Question: I just upgraded an ASP.Net MVC application to MVC-4. The field editor for inputs based on DateTime values now include's the HTML-5 'type="date"' attribute/value declaration.
Now, when viewing in Chrome, my date inputs show up with "mm/dd/yyyy" in the input field:

Even when I pass in a correctly-formatted date with the value attribute:
'''
<input value="2012/10/02" type="date"/>
'''
I'm still getting "mm/dd/yyyy" in the input box, which is there until the user manually changes the value.
The problem appears to be with Chrome, and is independent of my back-end framework. See this problem in action: <URL>
...big problem for editing records, of course. If the user pulls up a record that already has a valid date, it won't pass validation on submit, unless s/he clicked into the field and reset the value manually.
No problems with the other browsers.
See this revise fiddle: <URL> It has both an HTML-4 and an HTML-5 date input, each with "10/01/2012" set as the value on page-load.
Click into either date field.
The Javascript should pup up an alert with the value of the field for that element.
Because a valid date has been passed in with the value attribute, this should show "10/01/2012", but in Chrome, for the HTML-5 date field, nothing shows. Reset this value by hand, then click again, and it will now show.
The value from the HTML5 field shows and alerts as expected without adjustment after pageload in Safari, Firefox, IE and Opera.
For other users of Asp.net mvc-4, you can adjust the display format with the '<URL>
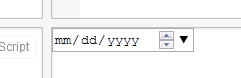
Answer: In chrome to set the value you need to do 'YYYY-MM-DD' i guess because this worked : <URL>
So to make it work you need to set the date as '2012-10-01'